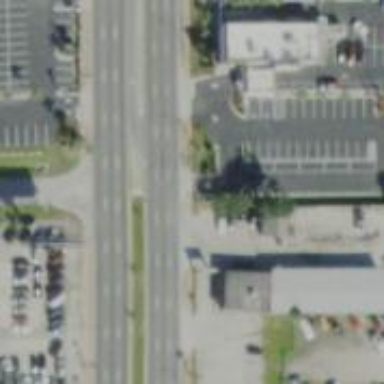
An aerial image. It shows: Asphalt road with primary link designation.